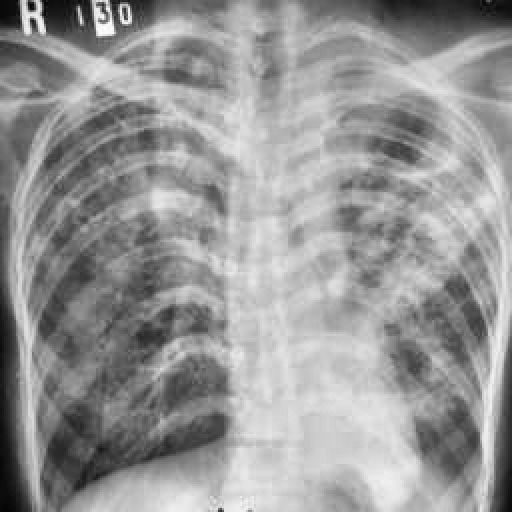
Finding: TUBERCULOSIS